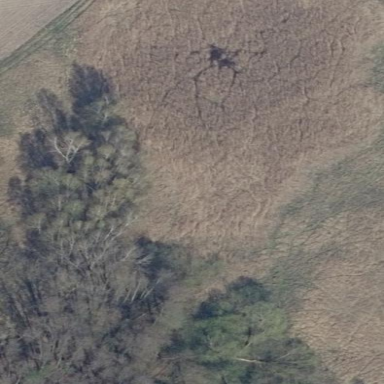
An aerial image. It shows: Wetland area characterized by wet meadow.